Interaction volume radius: 5 \u00c5
Interaction volume height: 15 \u00c5
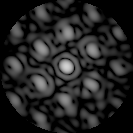
Disorder parameter: 0.4728